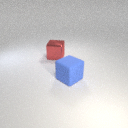
large blue rubber cube to the right of large red metal cube